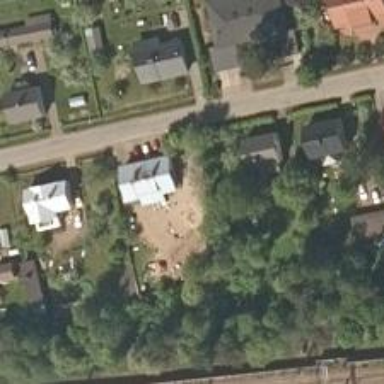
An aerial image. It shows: Kindergarten.